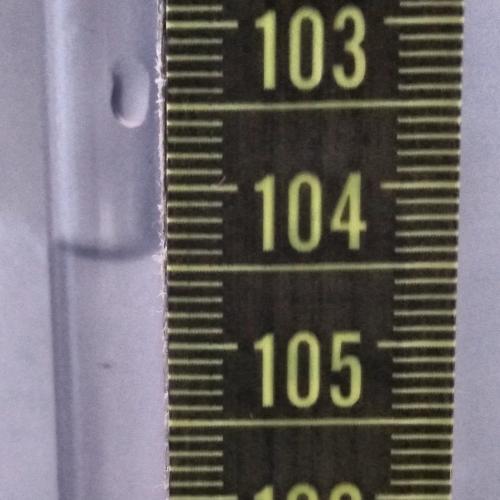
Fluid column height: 104.4 cm